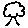
Label: tree